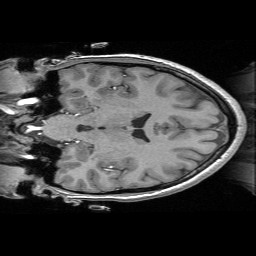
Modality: T1w
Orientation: coronal